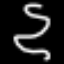
Label: squiggle